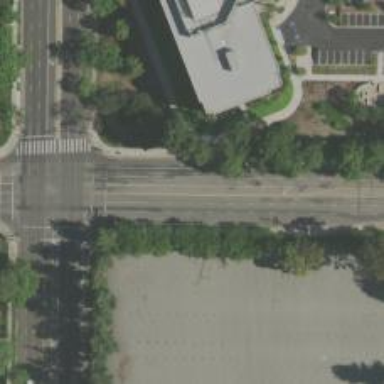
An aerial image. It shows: Primary highway with separate sidewalk.